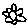
Label: flower